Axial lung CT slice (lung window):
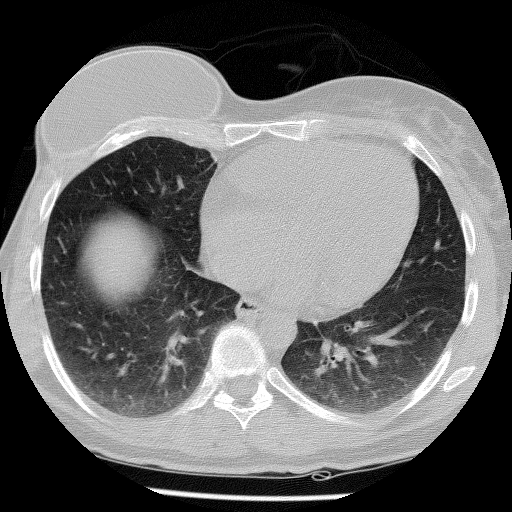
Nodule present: no